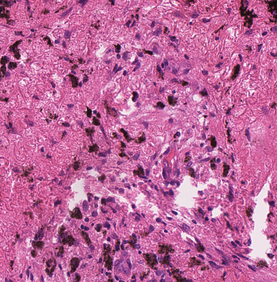
Tumor epithelial tissue: no
Tumor-associated stroma tissue: yes
Normal tissue: no